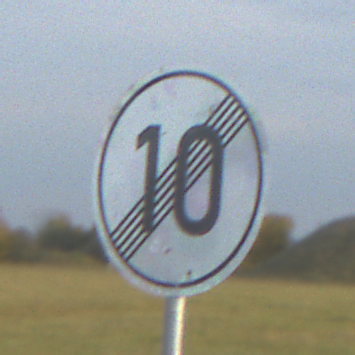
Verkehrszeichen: EndeGeschwindigkeit10
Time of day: SunriseSunset
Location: Outdoor (Nature)
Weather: PartlyCloudy
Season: NotSpecified
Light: Natural